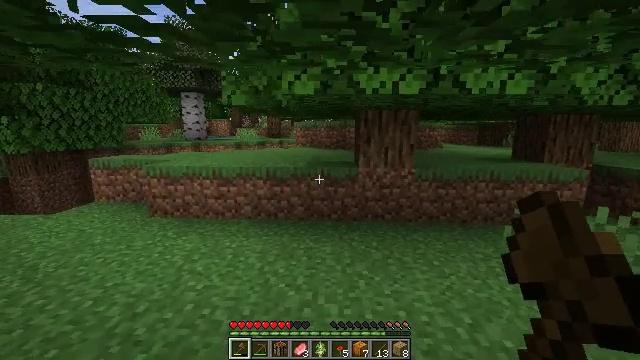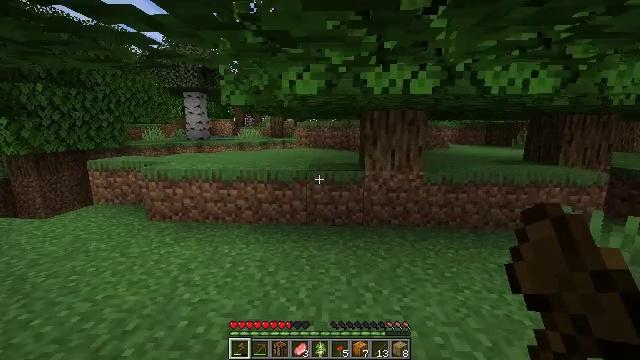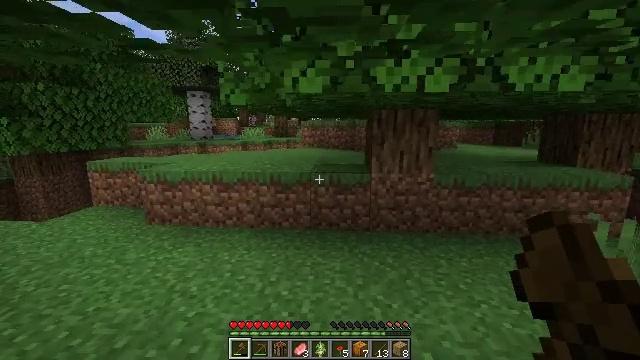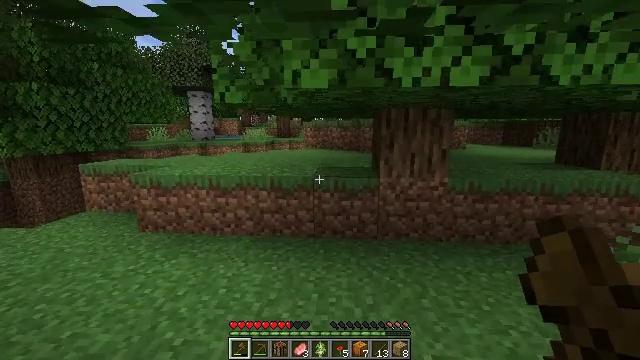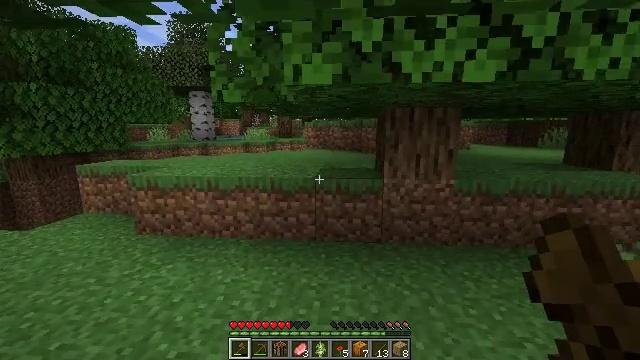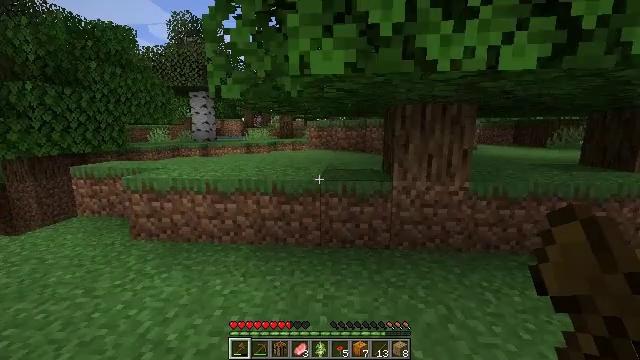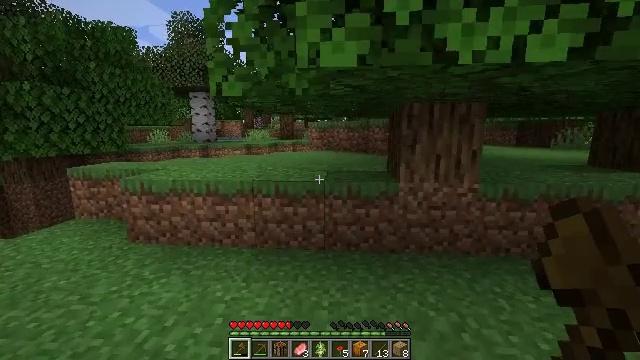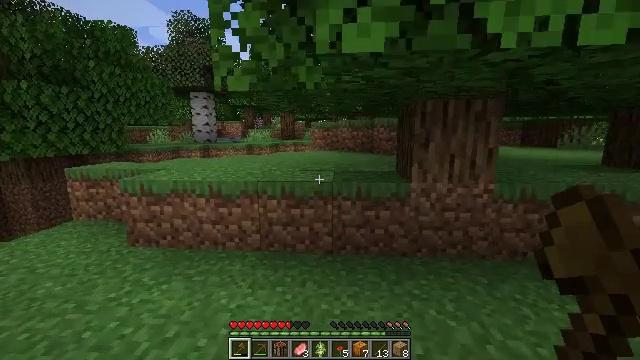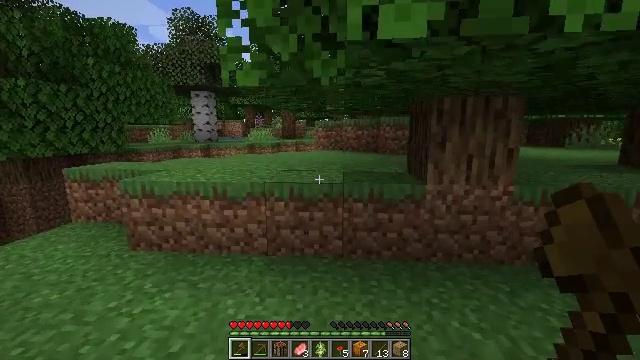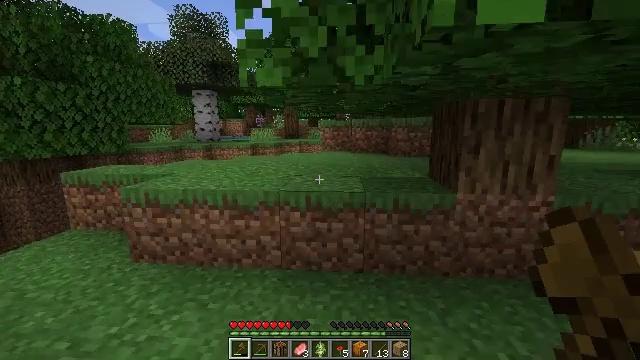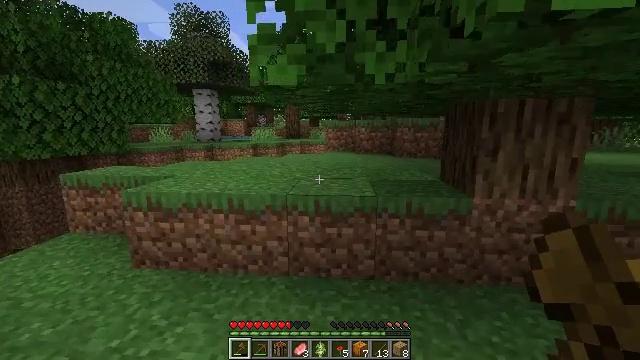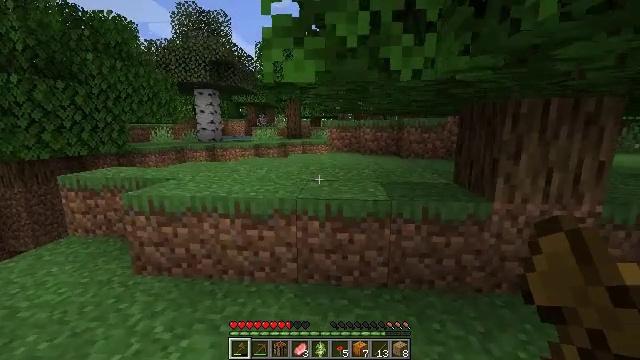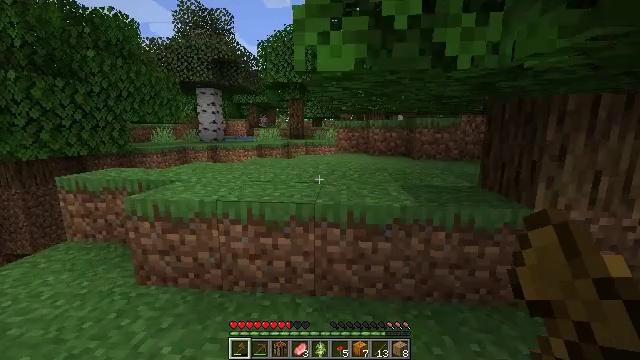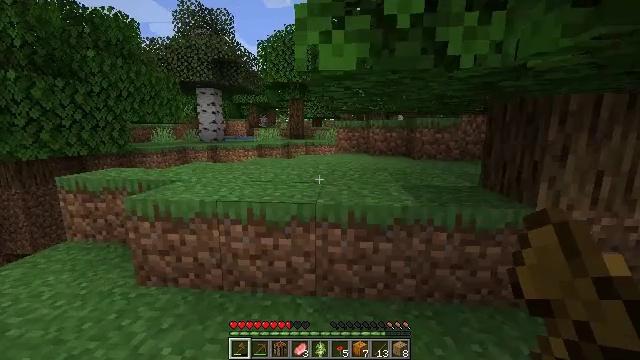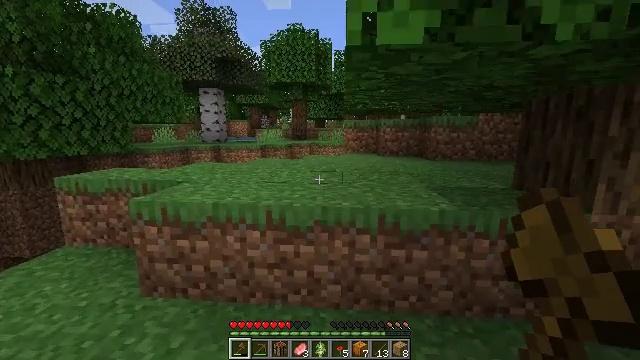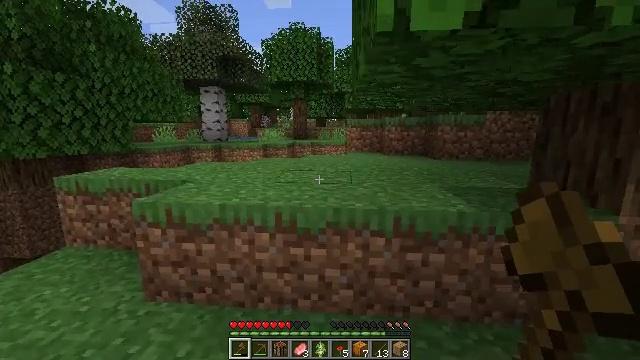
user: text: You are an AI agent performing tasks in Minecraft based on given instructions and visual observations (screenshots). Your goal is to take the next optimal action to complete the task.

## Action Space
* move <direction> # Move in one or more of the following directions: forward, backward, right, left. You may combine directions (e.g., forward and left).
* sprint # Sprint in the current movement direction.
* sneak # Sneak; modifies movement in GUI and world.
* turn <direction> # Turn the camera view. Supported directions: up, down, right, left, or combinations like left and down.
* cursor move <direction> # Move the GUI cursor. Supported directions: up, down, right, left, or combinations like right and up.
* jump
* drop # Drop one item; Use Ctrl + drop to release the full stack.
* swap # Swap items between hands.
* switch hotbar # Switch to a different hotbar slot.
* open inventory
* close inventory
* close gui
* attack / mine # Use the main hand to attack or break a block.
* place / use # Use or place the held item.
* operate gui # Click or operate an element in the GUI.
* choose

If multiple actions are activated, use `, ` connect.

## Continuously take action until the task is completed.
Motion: motion action
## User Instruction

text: Pick the peony from the grass.
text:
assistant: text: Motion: move forward
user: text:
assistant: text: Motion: move forward
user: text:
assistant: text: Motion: move forward
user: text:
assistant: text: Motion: move forward
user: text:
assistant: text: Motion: move forward and move left
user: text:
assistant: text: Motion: move forward and move left
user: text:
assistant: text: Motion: move forward and move left
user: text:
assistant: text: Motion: move forward and move left
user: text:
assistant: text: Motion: move forward and move left
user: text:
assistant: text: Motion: move forward and move left
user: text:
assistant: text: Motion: move forward and move left
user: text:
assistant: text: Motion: move forward and move left
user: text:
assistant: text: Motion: move forward and move left
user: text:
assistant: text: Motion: move forward and move left
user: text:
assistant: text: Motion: move forward and move left
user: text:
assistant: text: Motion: move forward and move left
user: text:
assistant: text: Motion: move forward and move left
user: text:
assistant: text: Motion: move forward
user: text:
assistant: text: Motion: move forward
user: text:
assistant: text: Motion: move forward, jump
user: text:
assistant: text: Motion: move forward, jump
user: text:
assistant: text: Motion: move forward, jump
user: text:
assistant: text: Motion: move forward, jump
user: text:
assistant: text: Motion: move forward, jump
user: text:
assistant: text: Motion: move forward
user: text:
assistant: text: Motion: move forward
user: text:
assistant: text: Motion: move forward
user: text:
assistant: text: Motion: move forward
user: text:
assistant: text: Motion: move forward
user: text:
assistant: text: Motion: move forward